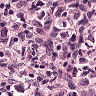
Metastatic tissue present: yes